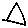
Label: triangle